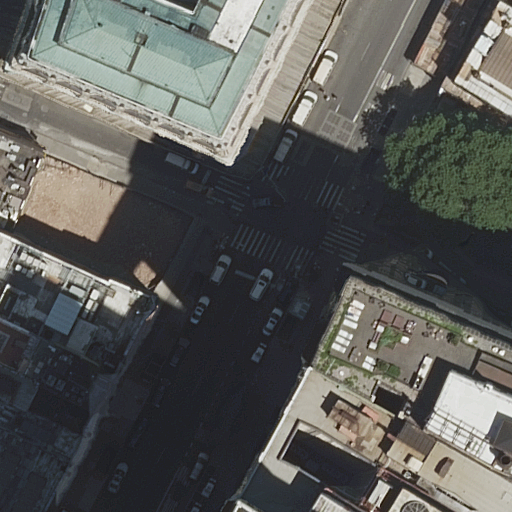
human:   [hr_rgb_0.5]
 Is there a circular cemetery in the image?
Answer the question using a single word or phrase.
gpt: no

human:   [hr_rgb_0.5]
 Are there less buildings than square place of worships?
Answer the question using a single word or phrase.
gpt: no

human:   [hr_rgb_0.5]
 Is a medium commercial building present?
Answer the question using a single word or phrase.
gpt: no

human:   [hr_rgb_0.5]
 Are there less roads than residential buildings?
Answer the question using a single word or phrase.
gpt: no

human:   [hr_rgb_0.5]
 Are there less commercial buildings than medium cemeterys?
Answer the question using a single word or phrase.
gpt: no

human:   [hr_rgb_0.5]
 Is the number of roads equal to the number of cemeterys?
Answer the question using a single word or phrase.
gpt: no

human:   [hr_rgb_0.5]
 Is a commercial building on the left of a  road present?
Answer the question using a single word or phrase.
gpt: no

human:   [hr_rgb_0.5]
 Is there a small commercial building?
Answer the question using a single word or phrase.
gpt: no

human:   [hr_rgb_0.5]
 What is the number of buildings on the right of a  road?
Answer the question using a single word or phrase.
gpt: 4

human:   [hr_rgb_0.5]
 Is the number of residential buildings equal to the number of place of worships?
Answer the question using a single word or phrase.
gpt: no

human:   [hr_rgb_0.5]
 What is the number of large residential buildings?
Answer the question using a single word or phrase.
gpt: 2

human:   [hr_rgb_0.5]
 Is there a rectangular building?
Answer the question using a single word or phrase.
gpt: yes

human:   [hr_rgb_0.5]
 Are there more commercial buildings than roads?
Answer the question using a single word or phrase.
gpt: no

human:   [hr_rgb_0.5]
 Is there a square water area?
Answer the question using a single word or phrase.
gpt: no

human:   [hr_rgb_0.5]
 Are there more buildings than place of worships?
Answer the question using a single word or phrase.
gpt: yes

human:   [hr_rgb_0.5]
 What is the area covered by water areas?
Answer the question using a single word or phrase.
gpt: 0m2

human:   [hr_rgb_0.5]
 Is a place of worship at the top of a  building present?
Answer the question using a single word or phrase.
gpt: yes

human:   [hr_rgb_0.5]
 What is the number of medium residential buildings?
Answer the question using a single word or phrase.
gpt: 5

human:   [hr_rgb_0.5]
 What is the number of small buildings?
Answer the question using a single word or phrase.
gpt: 0

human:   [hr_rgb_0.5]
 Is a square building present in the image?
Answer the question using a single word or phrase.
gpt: no

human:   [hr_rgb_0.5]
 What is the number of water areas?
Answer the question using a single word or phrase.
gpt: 0

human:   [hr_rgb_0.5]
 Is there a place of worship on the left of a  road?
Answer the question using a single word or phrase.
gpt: no

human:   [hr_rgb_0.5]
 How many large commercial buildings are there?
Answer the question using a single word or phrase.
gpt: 0

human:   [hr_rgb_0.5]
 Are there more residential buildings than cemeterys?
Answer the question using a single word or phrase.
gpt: yes

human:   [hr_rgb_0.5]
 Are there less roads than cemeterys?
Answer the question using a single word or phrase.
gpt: no

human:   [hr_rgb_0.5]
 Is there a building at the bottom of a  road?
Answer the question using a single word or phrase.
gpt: yes

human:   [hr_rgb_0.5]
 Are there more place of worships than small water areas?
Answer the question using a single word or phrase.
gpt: yes

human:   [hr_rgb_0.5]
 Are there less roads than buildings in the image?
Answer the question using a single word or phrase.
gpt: no

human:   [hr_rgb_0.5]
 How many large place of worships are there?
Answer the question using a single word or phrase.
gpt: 1

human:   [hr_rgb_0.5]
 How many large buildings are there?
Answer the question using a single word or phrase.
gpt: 3

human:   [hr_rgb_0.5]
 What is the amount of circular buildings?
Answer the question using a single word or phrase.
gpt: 0

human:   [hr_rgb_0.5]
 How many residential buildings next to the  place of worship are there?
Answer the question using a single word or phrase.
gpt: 7

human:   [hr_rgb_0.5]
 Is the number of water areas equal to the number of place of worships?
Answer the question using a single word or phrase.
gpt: no

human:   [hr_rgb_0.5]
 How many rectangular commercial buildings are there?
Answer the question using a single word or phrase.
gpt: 0

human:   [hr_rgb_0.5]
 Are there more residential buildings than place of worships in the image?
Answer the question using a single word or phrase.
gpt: yes

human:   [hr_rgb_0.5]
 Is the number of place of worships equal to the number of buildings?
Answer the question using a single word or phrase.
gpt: no